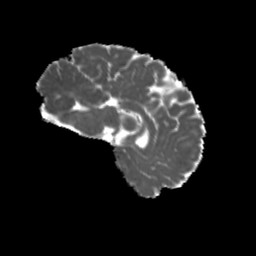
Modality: MD
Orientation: sagittal
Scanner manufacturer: siemens
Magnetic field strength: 3 T
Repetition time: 4 s
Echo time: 0.0594 s